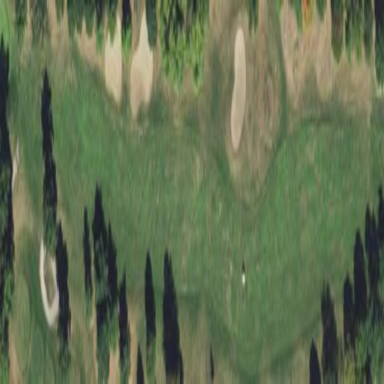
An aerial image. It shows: Golf fairway surrounded by grass.